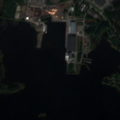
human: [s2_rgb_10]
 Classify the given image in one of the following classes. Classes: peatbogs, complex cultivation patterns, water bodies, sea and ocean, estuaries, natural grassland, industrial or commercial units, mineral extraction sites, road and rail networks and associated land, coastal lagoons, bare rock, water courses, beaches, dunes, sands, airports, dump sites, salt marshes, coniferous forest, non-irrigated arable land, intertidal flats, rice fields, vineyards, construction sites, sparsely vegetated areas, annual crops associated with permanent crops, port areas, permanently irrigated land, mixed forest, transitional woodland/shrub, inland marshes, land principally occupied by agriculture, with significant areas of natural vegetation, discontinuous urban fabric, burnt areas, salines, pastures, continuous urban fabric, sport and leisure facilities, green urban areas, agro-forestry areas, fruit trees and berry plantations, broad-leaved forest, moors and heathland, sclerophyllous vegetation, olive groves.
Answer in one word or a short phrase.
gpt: discontinuous urban fabric, industrial or commercial units, port areas, coniferous forest, water bodies